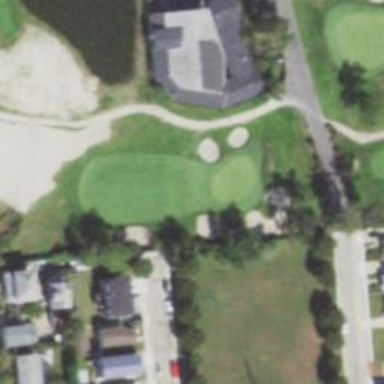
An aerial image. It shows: View of golf hole.